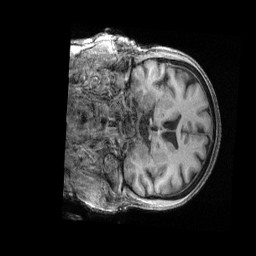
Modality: T1w
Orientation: coronal
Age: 70
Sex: female
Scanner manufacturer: siemens
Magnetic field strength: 3 T
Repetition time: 2.4 s
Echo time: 0.00228 s